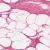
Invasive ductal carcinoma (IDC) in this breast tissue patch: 0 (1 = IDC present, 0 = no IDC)